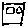
Label: square